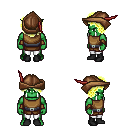
a pixel art fantasy rpg character, male body template, orc, green skin, leather chest armor, white pants, gold curly afro hairstyle, leather cap, cloth bracers, black shoes, four views (front, back, left, right), 2x2 character sprite sheet, small pixel art, hard edges, no anti-aliasing